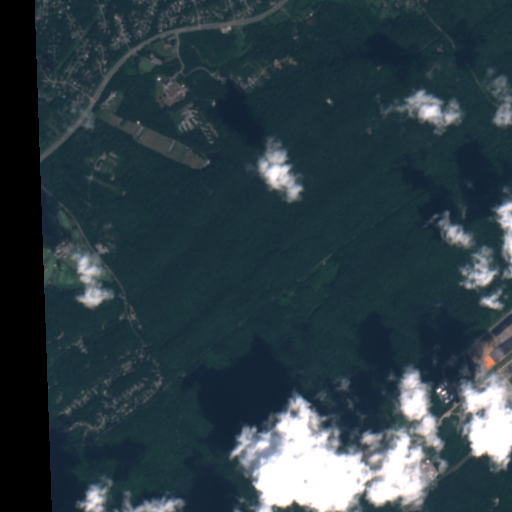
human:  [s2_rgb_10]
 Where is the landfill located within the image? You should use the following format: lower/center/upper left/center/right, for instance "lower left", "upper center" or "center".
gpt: The landfill is located in the lower right of the image.
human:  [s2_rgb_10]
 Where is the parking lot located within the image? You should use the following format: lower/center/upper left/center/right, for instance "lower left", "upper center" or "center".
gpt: The parking lot is located in the upper left of the image.
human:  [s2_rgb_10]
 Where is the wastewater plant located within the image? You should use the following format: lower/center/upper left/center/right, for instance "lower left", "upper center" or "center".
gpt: The wastewater plant is located in the upper left of the image.
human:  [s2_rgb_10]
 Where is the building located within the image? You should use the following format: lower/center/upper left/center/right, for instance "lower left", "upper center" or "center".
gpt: The building is located in the upper left of the image.
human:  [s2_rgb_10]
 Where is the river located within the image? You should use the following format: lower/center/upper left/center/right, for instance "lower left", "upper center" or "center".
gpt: The river is located in the right of the image.
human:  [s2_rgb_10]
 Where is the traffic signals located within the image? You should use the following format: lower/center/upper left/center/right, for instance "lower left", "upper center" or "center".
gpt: The traffic signals is located in the upper left of the image.
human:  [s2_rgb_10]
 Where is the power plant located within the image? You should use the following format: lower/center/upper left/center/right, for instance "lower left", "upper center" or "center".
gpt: There is no power plant in the image.